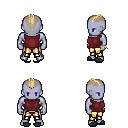
a pixel art fantasy rpg character, male body template, dark elf, purple skin, maroon sleeveless shirt, gold greaves, white blonde short mohawk hairstyle, bracelets, gray slippers, four views (front, back, left, right), 2x2 character sprite sheet, small pixel art, hard edges, no anti-aliasing